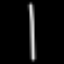
Label: line